Current action and preconditions to check: trajectory_clear

Your task: For each precondition in the list above, predict whether it will hold at this action.

Consider the current scene as observed from the mobile robot's camera, and analyze the predicted future states of all dynamic agents (e.g., people, animals, vehicles, or any moving entities) within the NEXT SECOND.

IMPORTANT: Only answer "very likely" if you are absolutely certain—based on strong, clear evidence—that a dynamic agent will violate the precondition in the predicted future state. Do NOT answer "very likely" for unlikely, ambiguous, or low-probability risks.

Ask yourself for each precondition: Is there a high probability, with clear and convincing evidence, that the predicted future states of any dynamic agent will interfere with the predicted future state of the currently executing action within the NEXT SECOND, causing that precondition to fail?

Assess the risk level based on these predictions. Use "likely" or "very likely" if motions create a clear risk of interference.

Use "neutral" or "improbable" if agents are nearby but their predicted paths are clearly diverging or non-conflicting.

Failure Risk Categories: "very improbable", "improbable", "neutral", "likely", "very likely"

Answer Format: Output ONLY the probability_of_failure value from these categories: "very improbable", "improbable", "neutral", "likely", "very likely"

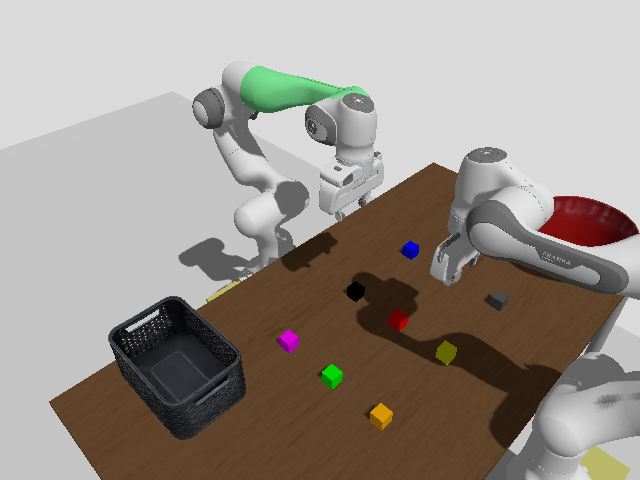

Answer: neutral